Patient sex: M
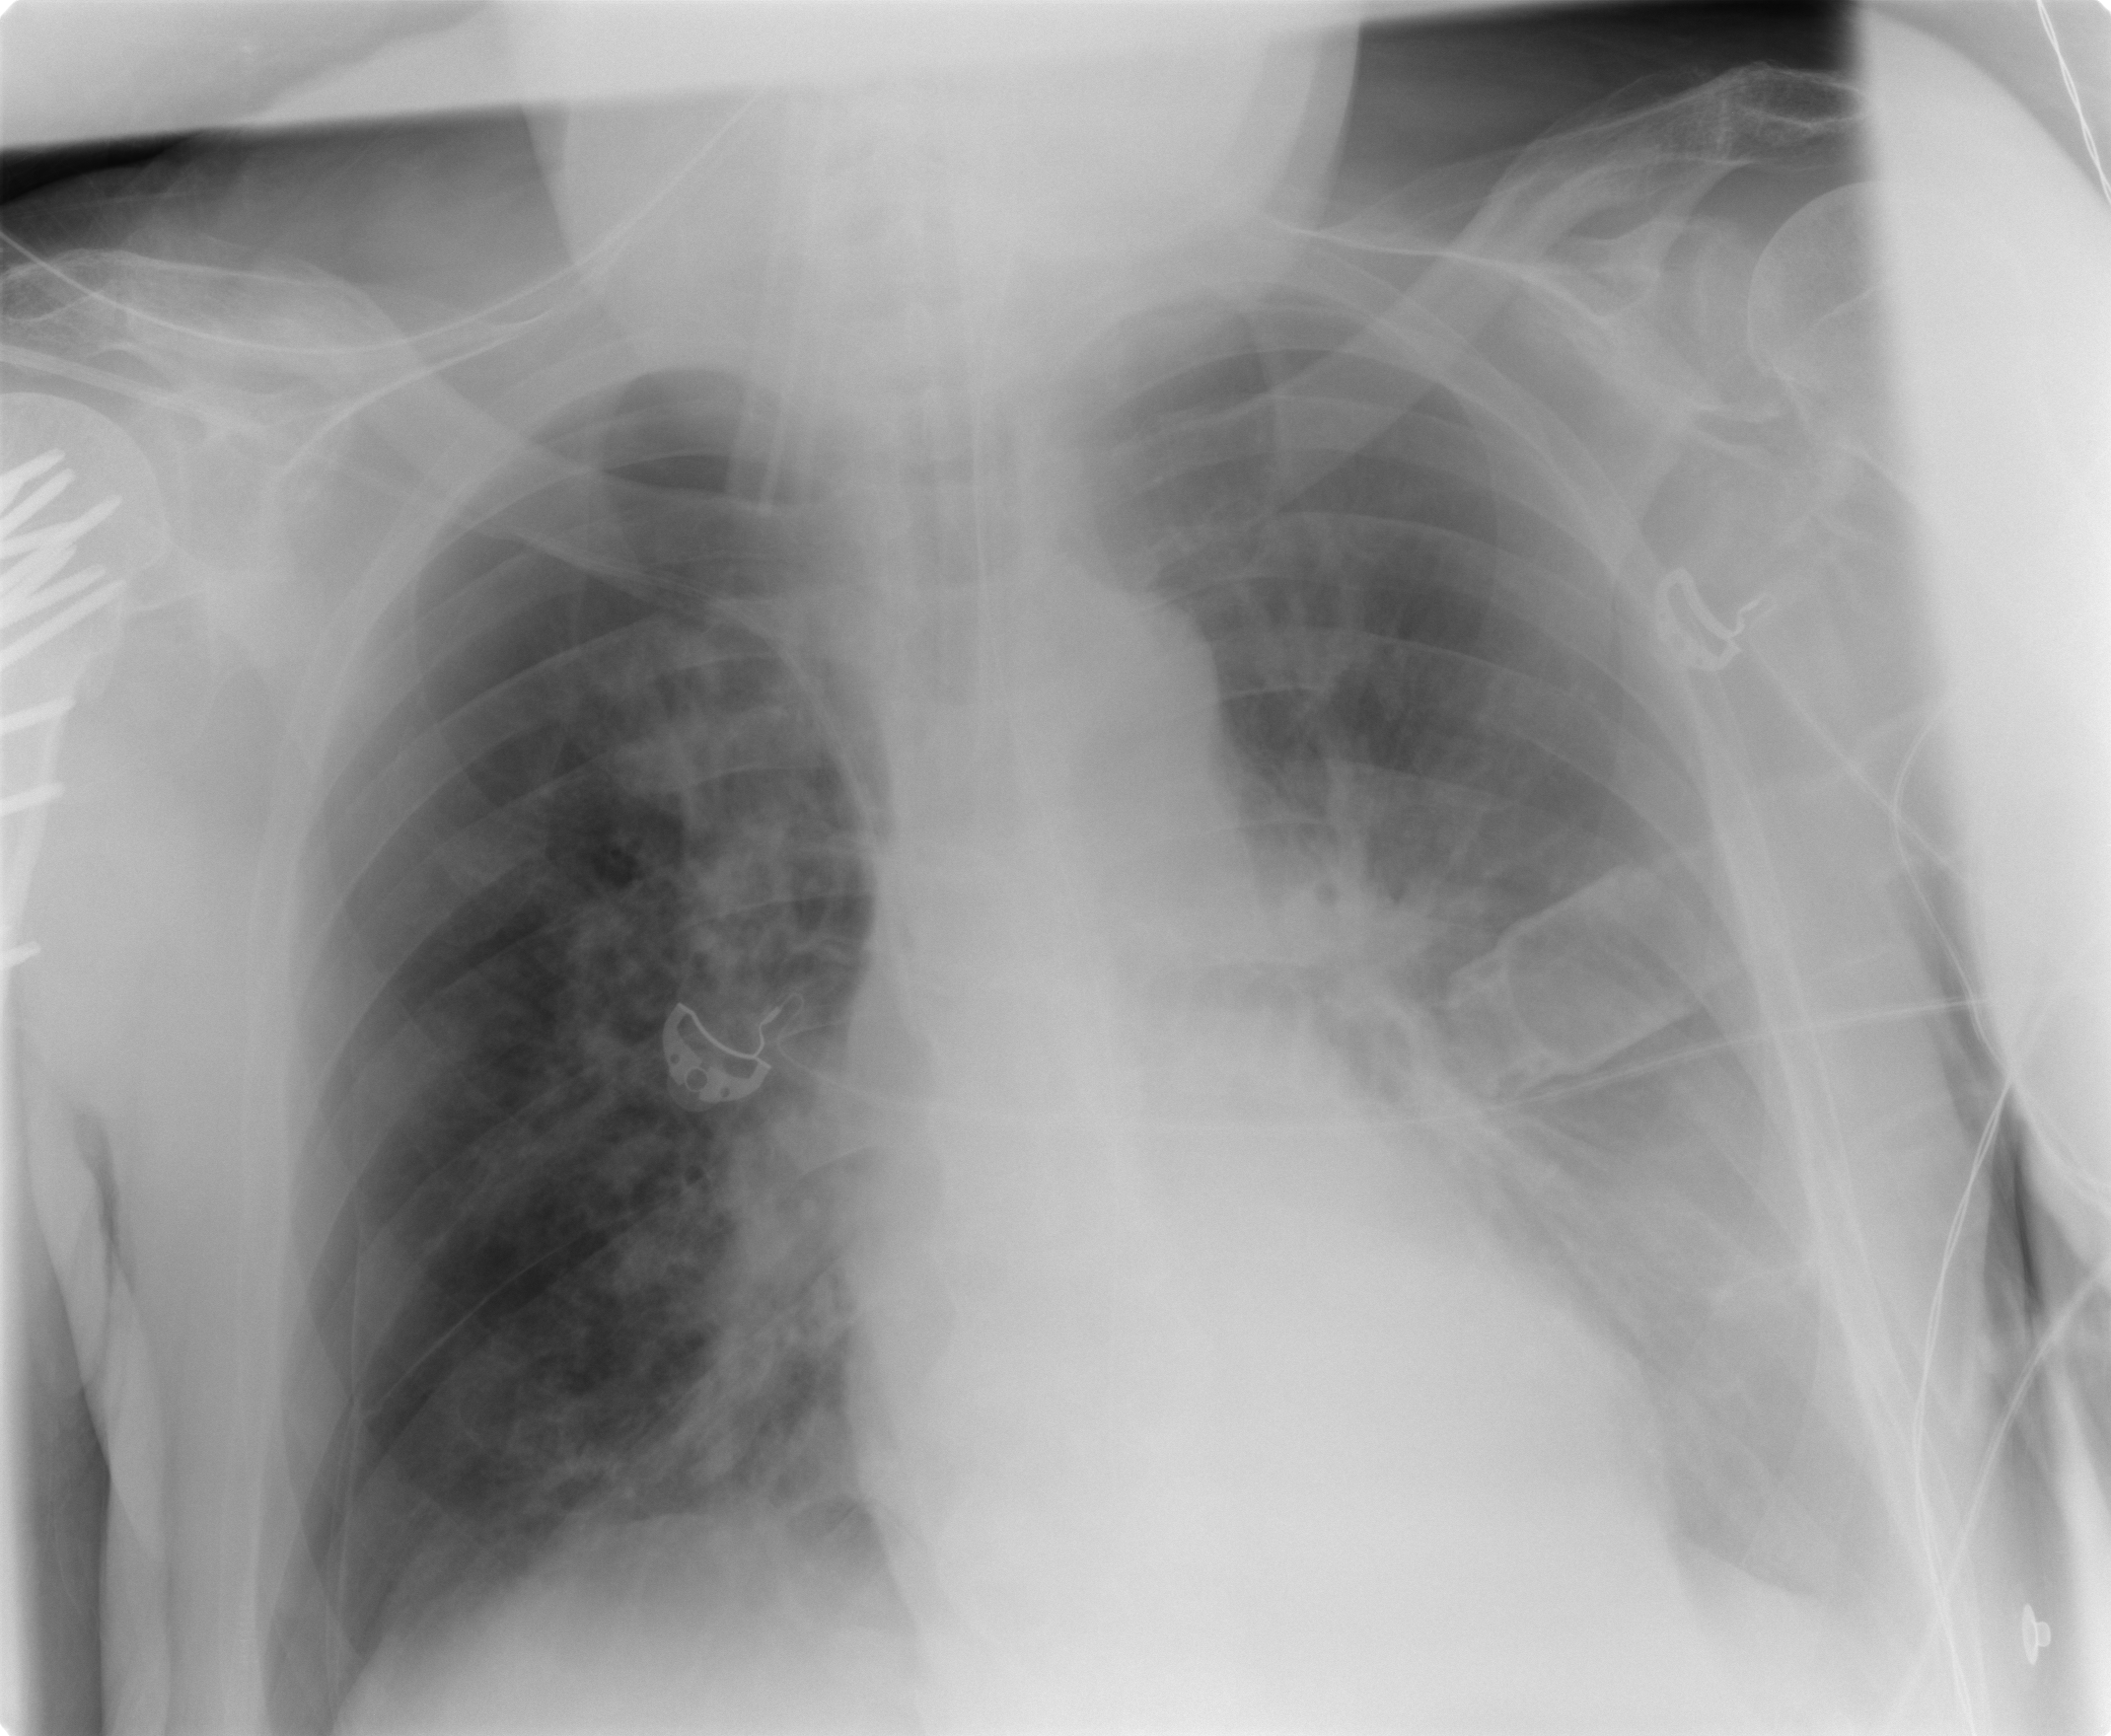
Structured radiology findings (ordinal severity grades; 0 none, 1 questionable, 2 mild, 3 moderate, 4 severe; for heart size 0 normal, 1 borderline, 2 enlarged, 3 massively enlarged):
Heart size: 0
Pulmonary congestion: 0
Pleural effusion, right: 0
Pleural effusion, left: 3
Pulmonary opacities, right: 0
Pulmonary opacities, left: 0
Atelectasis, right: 2
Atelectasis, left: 2